Question: I am trying to draw out some graph using Python Seaborn, but it looks like it cannot read the data names. Data is in Korean.
So this happens...
'''
import seaborn as sns
import matplotlib.pyplot as plt
a = ['jeonrabugdo', 'jeonrabugdo', 'jeonrabugdo', 'jeonrabugdo', 'jeonrabugdo', 'jeonrabugdo', 'jeonrabugdo', 'jeonrabugdo', 'jeonrabugdo', 'jeonrabugdo', 'jeonrabugdo', 'jeonrabugdo', 'jeonrabugdo', 'jeonrabugdo', 'jeonrabugdo', 'jeonrabugdo', 'jeonrabugdo', 'jeonrabugdo', 'jeonrabugdo', 'jeonrabugdo', 'seoul', 'seoul', 'seoul', 'seoul', 'seoul', 'seoul', 'seoul', 'seoul', 'seoul', 'seoul', 'seoul', 'seoul', 'seoul', 'seoul', 'seoul', 'gyeonggido', 'gyeonggido', 'gyeonggido', 'gyeonggido', 'gyeonggido', 'gyeonggido', 'gyeonggido', 'gyeonggido', 'gyeonggido', 'gyeonggido', 'gyeonggido', 'gyeonggido', 'gyeonggido', 'gyeonggido', 'gyeonggido', 'gyeonggido', 'gyeonggido', 'gyeonggido', 'gyeonggido', 'gyeonggido', 'gyeonggido', 'gyeonggido', 'gyeonggido', 'gyeonggido', 'gyeonggido', 'gyeonggido', 'gyeonggido', 'gyeonggido', 'gyeonggido', 'gyeonggido', 'gyeonggido', 'gyeonggido', 'gyeonggido', 'gyeonggido', 'gyeonggido']
df = pd.DataFrame(a, columns=['province'])
sns.catplot(x='province', kind='count', data=df)
plt.show()
'''
Graph

How can I fix this?
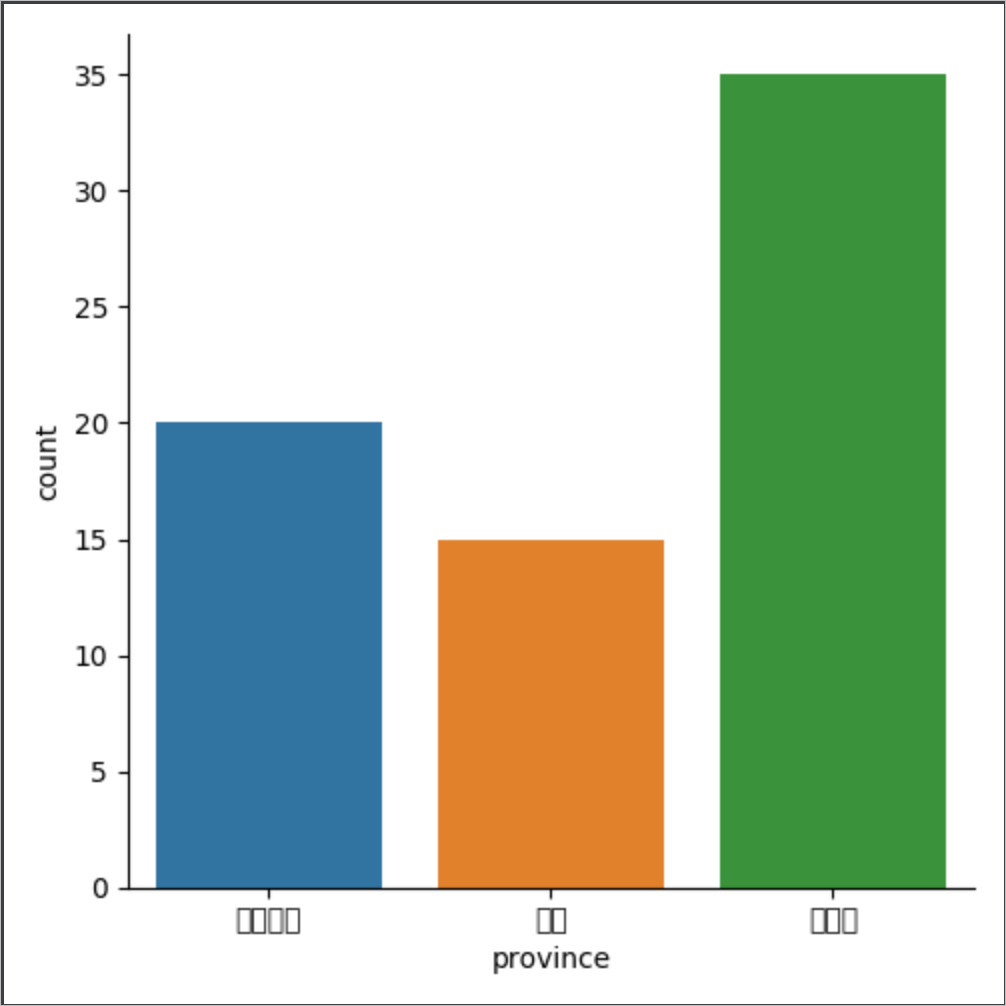
Answer: This is an issue with fonts. Just set your font to something that supports 'CJK' (Chinese-Japanese-Korean) characters, e.g. ''Noto Sans CJK JP''.
Then, just use 'sns.set(font=...)' to set it:
'''
import pandas as pd
import seaborn as sns
# : setting the font
sns.set(font='Noto Sans CJK JP')
a = ['jeonrabugdo', 'jeonrabugdo', 'jeonrabugdo', 'jeonrabugdo', 'jeonrabugdo', 'jeonrabugdo', 'jeonrabugdo', 'jeonrabugdo', 'jeonrabugdo', 'jeonrabugdo', 'jeonrabugdo', 'jeonrabugdo', 'jeonrabugdo', 'jeonrabugdo', 'jeonrabugdo', 'jeonrabugdo', 'jeonrabugdo', 'jeonrabugdo', 'jeonrabugdo', 'jeonrabugdo', 'seoul', 'seoul', 'seoul', 'seoul', 'seoul', 'seoul', 'seoul', 'seoul', 'seoul', 'seoul', 'seoul', 'seoul', 'seoul', 'seoul', 'seoul', 'gyeonggido', 'gyeonggido', 'gyeonggido', 'gyeonggido', 'gyeonggido', 'gyeonggido', 'gyeonggido', 'gyeonggido', 'gyeonggido', 'gyeonggido', 'gyeonggido', 'gyeonggido', 'gyeonggido', 'gyeonggido', 'gyeonggido', 'gyeonggido', 'gyeonggido', 'gyeonggido', 'gyeonggido', 'gyeonggido', 'gyeonggido', 'gyeonggido', 'gyeonggido', 'gyeonggido', 'gyeonggido', 'gyeonggido', 'gyeonggido', 'gyeonggido', 'gyeonggido', 'gyeonggido', 'gyeonggido', 'gyeonggido', 'gyeonggido', 'gyeonggido', 'gyeonggido']
df = pd.DataFrame(a, columns=['province'])
sns.catplot(x='province', kind='count', data=df)
'''
resulting in:
<URL>
See <URL> can find.